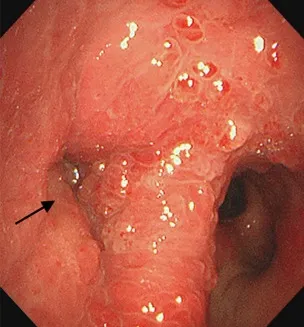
(A) Initial bronchoscopy showed near complete stenosis of the left main bronchus covered by scale-like neoplasms.
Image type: endoscopy (airway_endoscopy)